Question: I'm trying to use OpenCV 2.0 to take three points, which essentially make up a triangle, in an image. What I'm trying to do with these three points is use them as a reference for skewing. What I'm trying to achieve is best explained with the following image:

'''
Before After
'''
I am guaranteed to have my image in the format above, so I know that the only point that I need to actively pay attention to is the point at which the 90 degree angle is formed.
In short, I'm just trying to skew my image in relation to the position of the point at which the 90 degree angle is formed.
Is there any way that I can do this in OpenCV? (Preferably in C++)
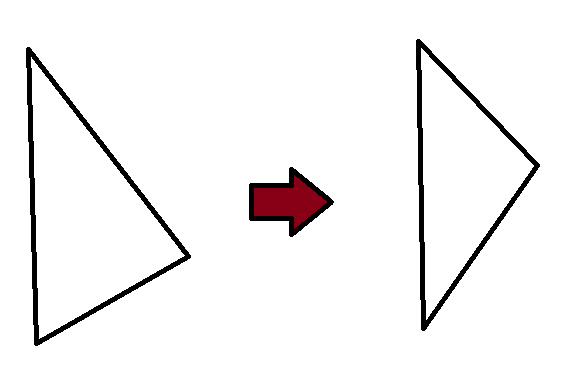
Answer: Well, I have never work with such type of transformation but I can somehow help you.
After some googling I found similar question to yours on StackOverflow:
<URL>
has a great answer to that question. It seems that from all that types of transformations (rotation, shearing, translation and scaling) only shearing can help you (see image below):

And the transformation matrix is next:

To do such type of transformation in OpenCV there's function <URL> - so just try it.
Hope it helps.